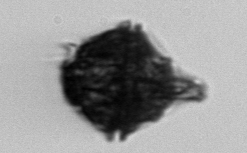
Label: Gonyaulax